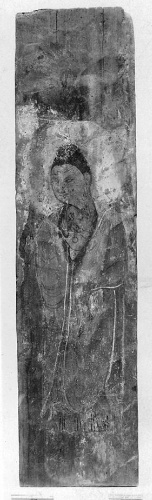
Date: ca. 6th century
Object type: Wall painting
Classification: Paintings
Medium: Water-based pigment on wood
Culture: Xinjiang Uyghur Autonomous Region
Dimensions: H. 23 1/2 in. (59.7 cm); W. 6 in. (15.2 cm); D. 3 1/4 in. (8.3 cm)
Department: Asian Art
Credit line: Rogers Fund, 1930
Accession year: 1930
Repository: Metropolitan Museum of Art, New York, NY
Tags: Buddhism|Buddha